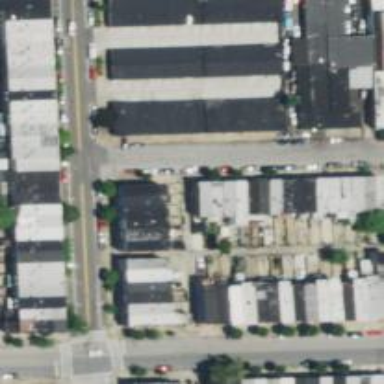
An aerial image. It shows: Alley classified as service road.